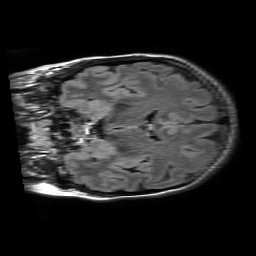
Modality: FLAIR
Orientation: coronal
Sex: female
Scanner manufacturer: philips
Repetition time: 11 s
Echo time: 0.125 s